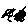
Label: circle